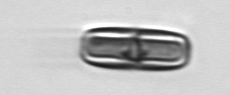
Label: Ephemera